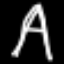
Label: The Eiffel Tower